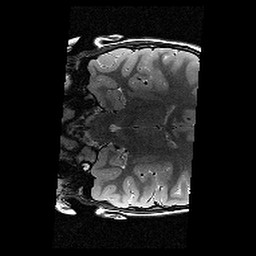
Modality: T2w
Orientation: coronal
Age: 9
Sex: female
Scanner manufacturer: siemens
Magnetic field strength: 3 T
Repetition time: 9.23 s
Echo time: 0.067 s